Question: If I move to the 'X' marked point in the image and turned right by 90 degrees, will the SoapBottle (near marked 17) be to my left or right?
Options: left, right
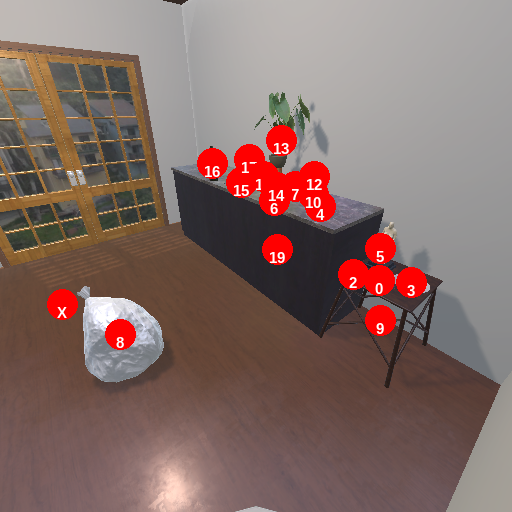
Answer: left